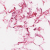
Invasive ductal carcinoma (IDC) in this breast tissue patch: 0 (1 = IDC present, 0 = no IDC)